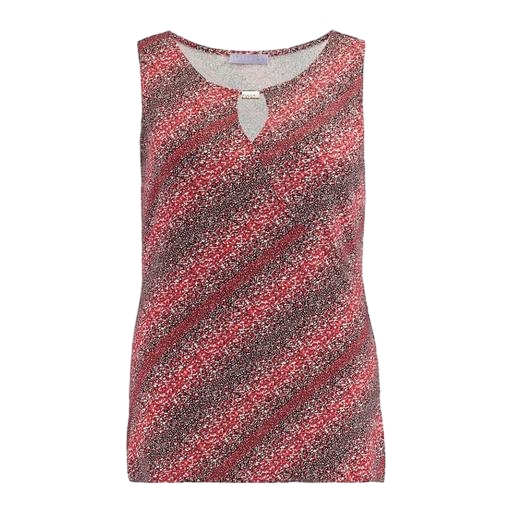
red printed tank, red performance printed vest, red sleeveless printed t-shirt, white background